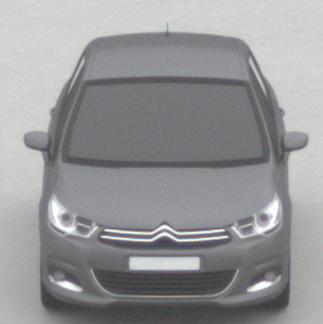
Make: Citroen
Model: C4 VTi 95
Detailed model: C4 (II)
Model produced from: 2012/08
Model produced until: 2013/06
Doors: 5
Color: gray
Road condition: dry road
Daytime: midday
Contrast: low contrast